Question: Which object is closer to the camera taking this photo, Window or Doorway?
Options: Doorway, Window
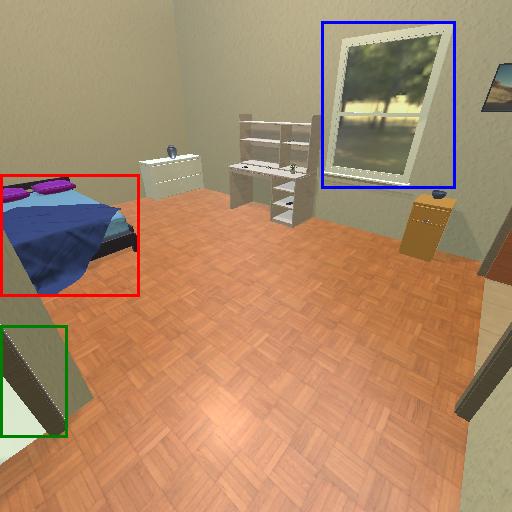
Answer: Doorway